Field crop: maize
Growth stage: 1
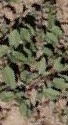
Species: convolvulus